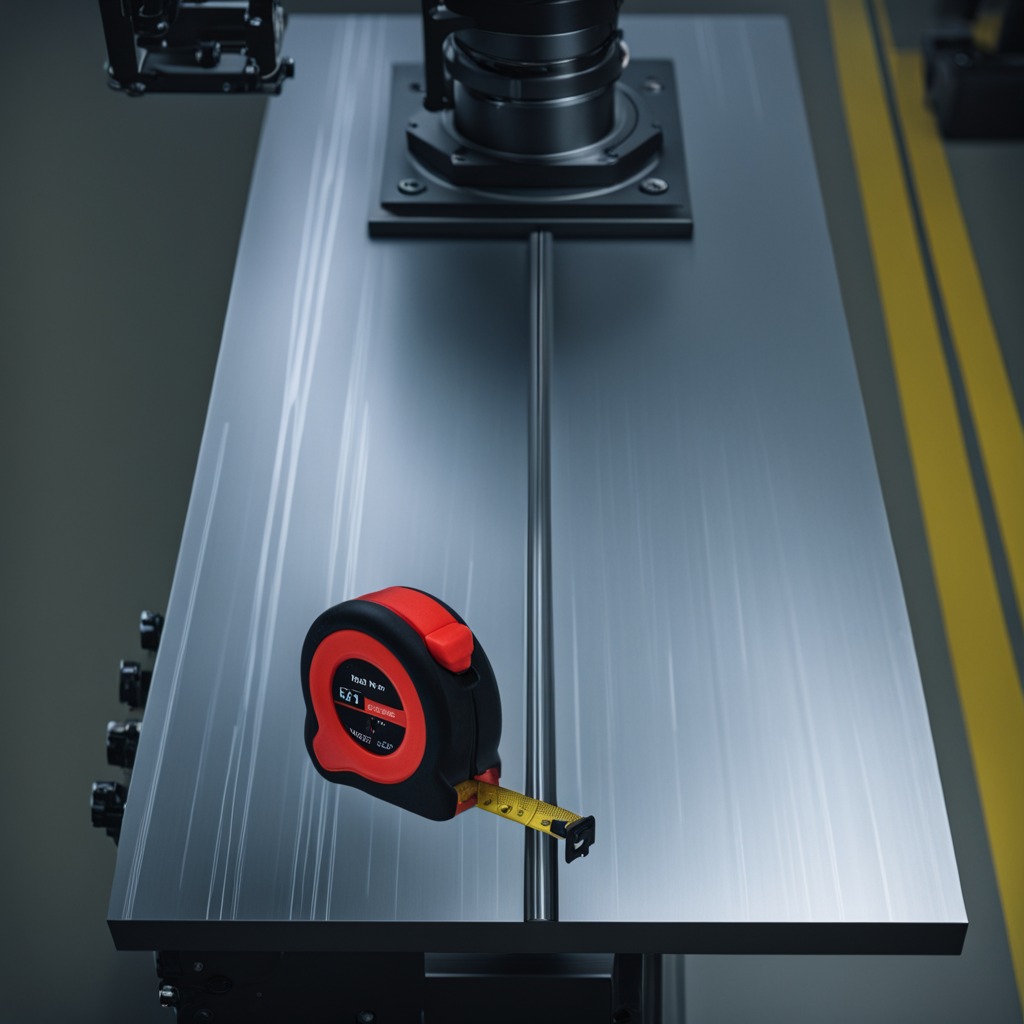
A measuring tape lies on the metal table in a machine shop under fluorescent lights.